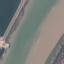
Land use / land cover: River